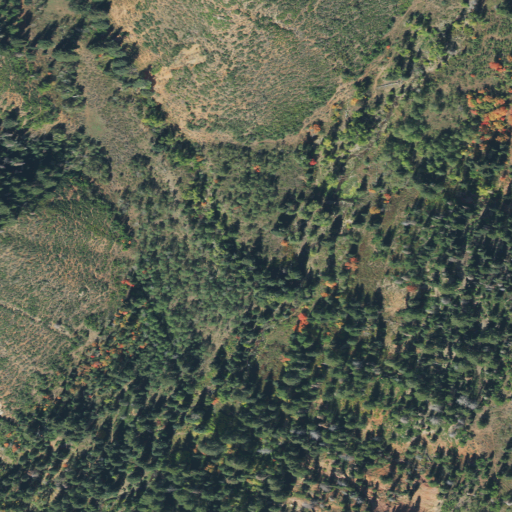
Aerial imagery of valley in Utah named Thorn Hollow containing deciduous forest and evergreen forest